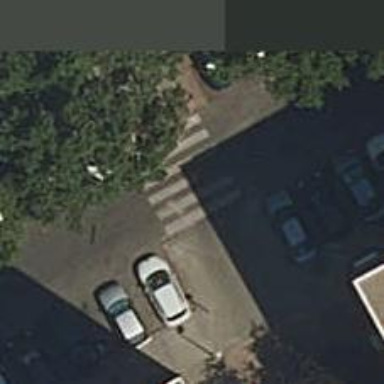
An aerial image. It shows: Pedestrian road with paving stones.